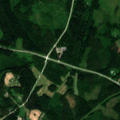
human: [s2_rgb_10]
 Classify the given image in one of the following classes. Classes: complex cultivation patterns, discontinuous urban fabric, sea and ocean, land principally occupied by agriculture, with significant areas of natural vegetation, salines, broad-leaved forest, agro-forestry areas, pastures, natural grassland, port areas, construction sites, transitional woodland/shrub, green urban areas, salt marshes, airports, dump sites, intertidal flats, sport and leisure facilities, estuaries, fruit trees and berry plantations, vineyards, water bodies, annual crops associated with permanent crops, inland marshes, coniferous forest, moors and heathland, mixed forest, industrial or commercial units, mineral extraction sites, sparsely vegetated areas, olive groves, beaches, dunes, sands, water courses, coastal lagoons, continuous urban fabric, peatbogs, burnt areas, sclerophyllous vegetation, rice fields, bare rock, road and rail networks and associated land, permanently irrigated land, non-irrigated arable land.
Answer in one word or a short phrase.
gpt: mixed forest, transitional woodland/shrub